Question: I wanted to do like this

and so I tried this <URL>
'''
<div class="container">
<div class="row">
<div class="btn-group" data-toggle="buttons">
<div class="col-md-2 ">
<button class="icon-box-add dropdown-toggle" data-toggle="dropdown"> Stock
<span class="caret"></span>
</button> <ul class="dropdown-menu pull-right">
<li><a href="#">Action</a></li>
<li><a href="#">Another action</a></li>
<li><a href="#">Something else here</a></li>
<li><a href="#">Separated link</a></li>
</ul>
</div>
<div class="col-md-2">Orders</div>
<div class="col-md-2">Content</div>
<div class="col-md-2">Setting</div>
<div class="col-md-2">Marketting</div>
<div class="col-md-2">Customers</div>
</div>
</div>
</div>
'''
But the output is not as per my requirement(as per the image shown). Please tell me how to do
Please ignore the icons,I can not attach images in bootply.
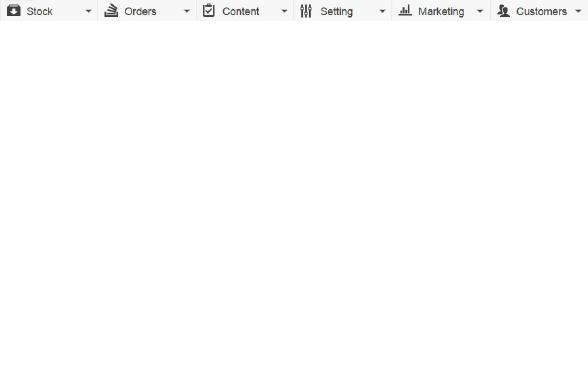
Answer: I hope it can help you :
<URL>
'''
<div class="container">
<div class="row">
<div class="btn-group col-md-2" data-toggle="buttons">
<a class="icon-box-add dropdown-toggle" data-toggle="dropdown"> Stock
<span class="caret"></span>
</a>
<ul class="dropdown-menu pull-right">
<li><a href="#">Action</a></li>
<li><a href="#">Another action</a></li>
<li><a href="#">Something else here</a></li>
<li><a href="#">Separated link</a></li>
</ul>
</div>
<div class="col-md-2">Orders</div>
<div class="col-md-2">Content</div>
<div class="col-md-2">Setting</div>
<div class="col-md-2">Marketting</div>
<div class="col-md-2">Customers</div>
</div>
</div>
'''
<URL>
Change 'col-md-2' to just 'pull-left'
<URL>
Add margin-right
Comment : In the image the divs are side by side
In adding a backgound (as your image), you can see that they are side by side...
<URL>